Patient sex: F
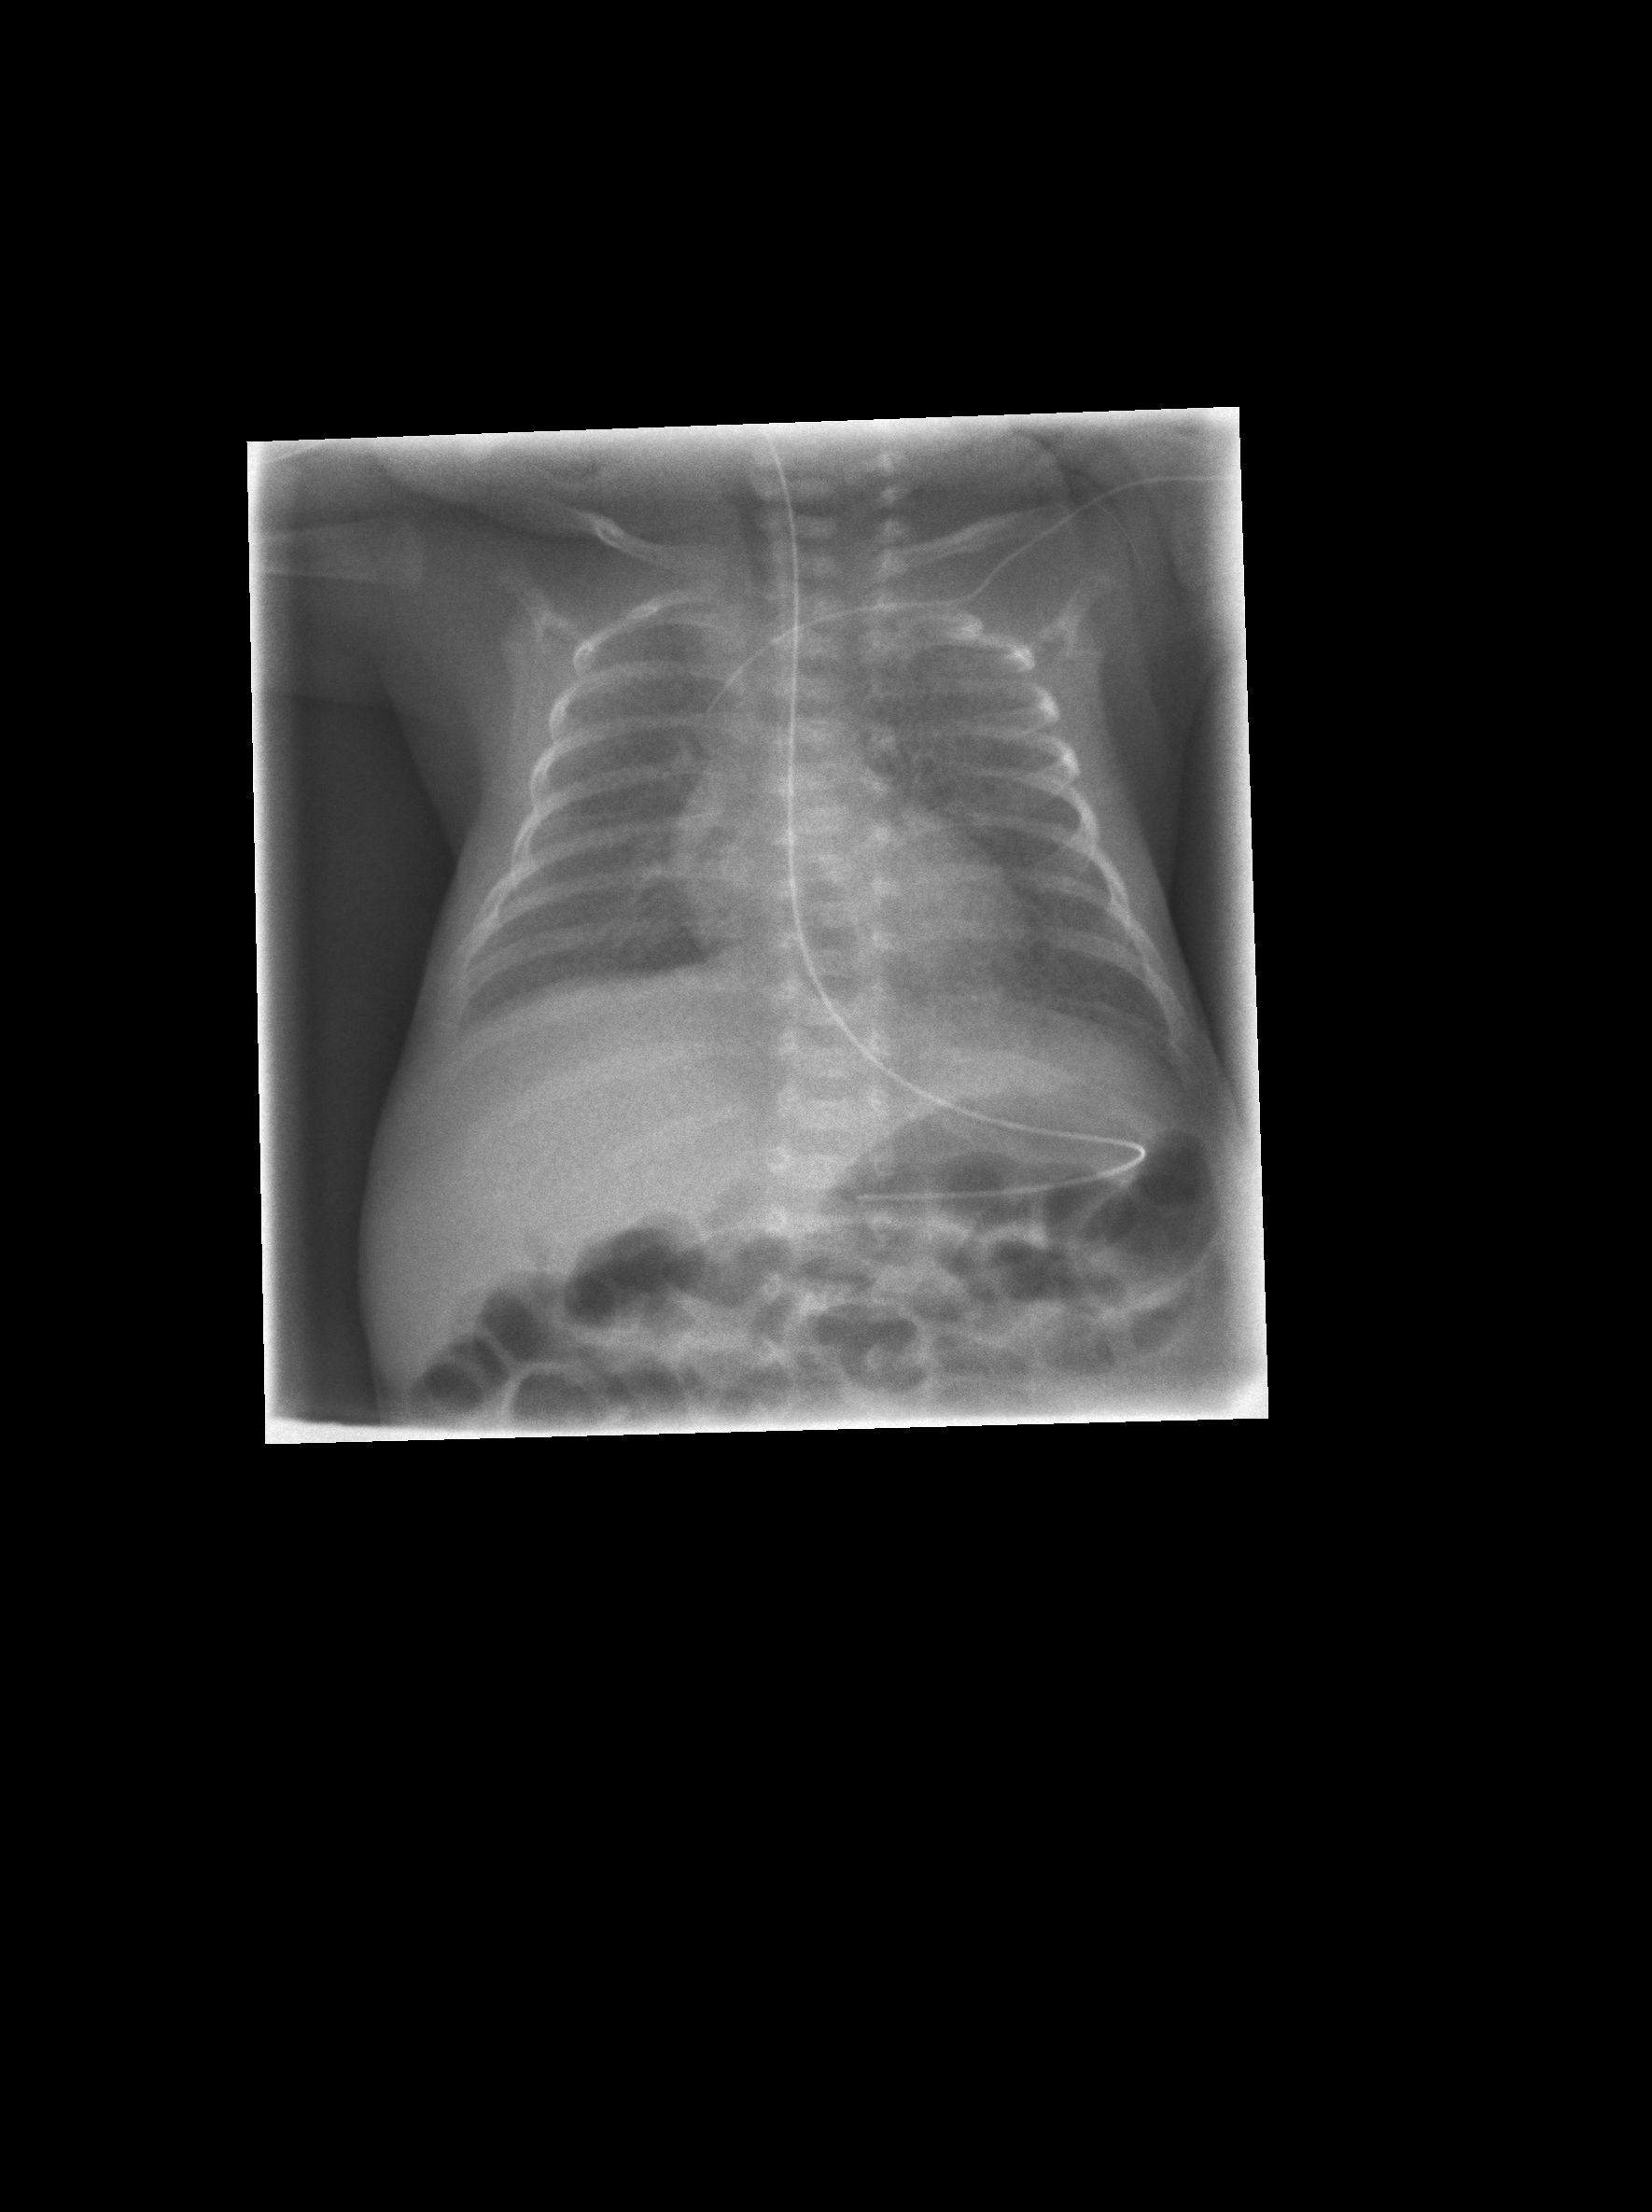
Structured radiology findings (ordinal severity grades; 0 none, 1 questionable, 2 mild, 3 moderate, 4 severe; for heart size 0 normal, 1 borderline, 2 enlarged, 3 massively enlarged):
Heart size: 0
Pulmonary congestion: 0
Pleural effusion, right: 0
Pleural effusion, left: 0
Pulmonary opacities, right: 0
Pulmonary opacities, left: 2
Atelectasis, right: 0
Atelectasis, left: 2